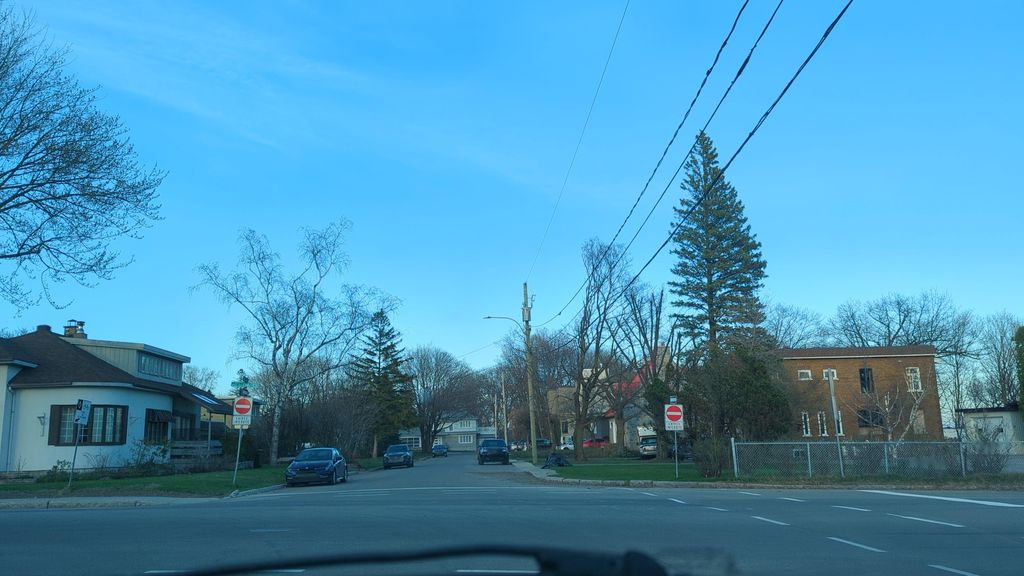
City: quebec_city